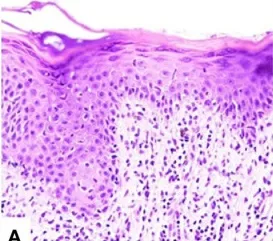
Histopathological examination and immunostaining finding of pigmented markers in the pigmented skin and bullous lesion. (A, B) Hematoxylin and eosin staining.
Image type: pathology (h&e)